Aerial crown-view tile of a tropical tree (Barro Colorado Island, Panama), acquired 20241112:
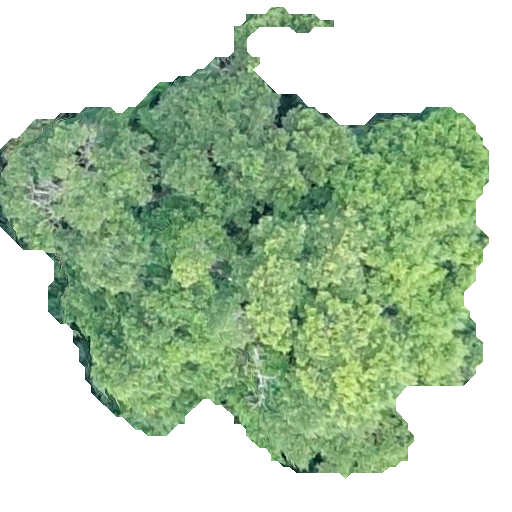
Species: Nectandra lineata
GBIF accepted scientific name: Nectandra lineata
Crown area: 225.089 m²